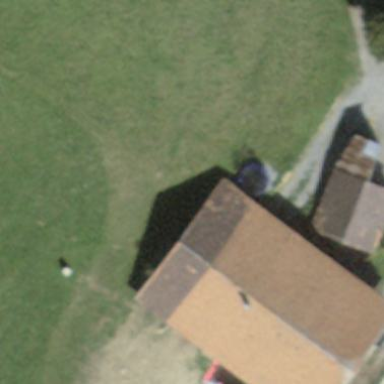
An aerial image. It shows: Rural barn.